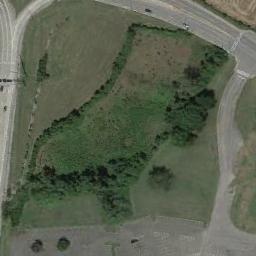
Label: meadow